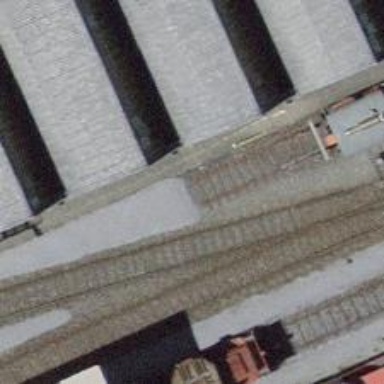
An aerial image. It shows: Abandoned railway yard with one track.